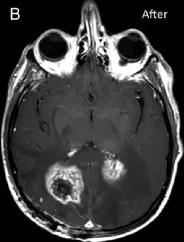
MRI and PET imaging studies. (C-F) FDG PET brain images of patient no. Were done at the beginning of the ERKD protocol.
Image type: radiology (mri)